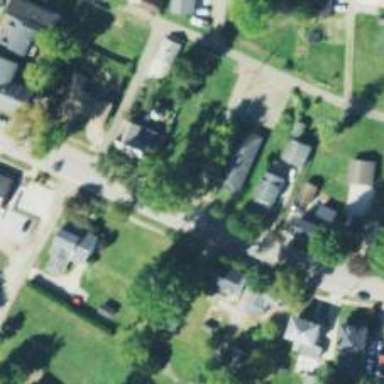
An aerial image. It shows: Alley classified as service road.